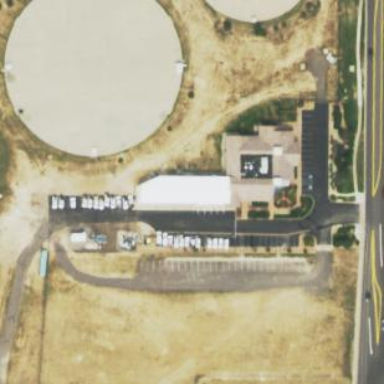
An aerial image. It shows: Building with water storage tank. The tank is used for storing water.